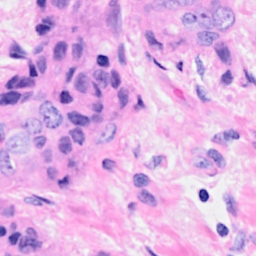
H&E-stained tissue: Breast